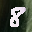
Label: 8